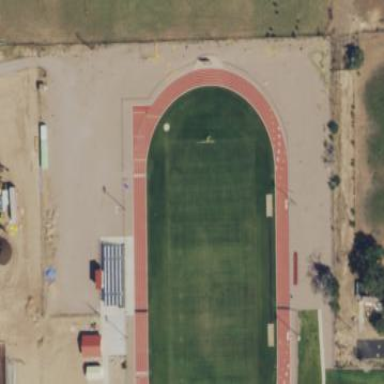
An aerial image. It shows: Athletics track located on leisure land.